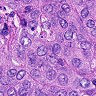
Metastatic tissue present: yes